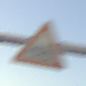
Verkehrszeichen: RadverkehrRechts
Umgebung: Outdoor, RoadRail
Tageszeit: SunriseSunset
Wetter: PartlyCloudy
Licht: Natural
Jahreszeit: NotSpecified
Kontrast: HighContrast